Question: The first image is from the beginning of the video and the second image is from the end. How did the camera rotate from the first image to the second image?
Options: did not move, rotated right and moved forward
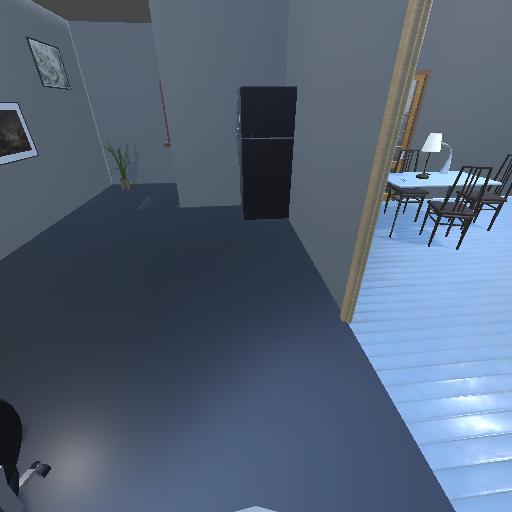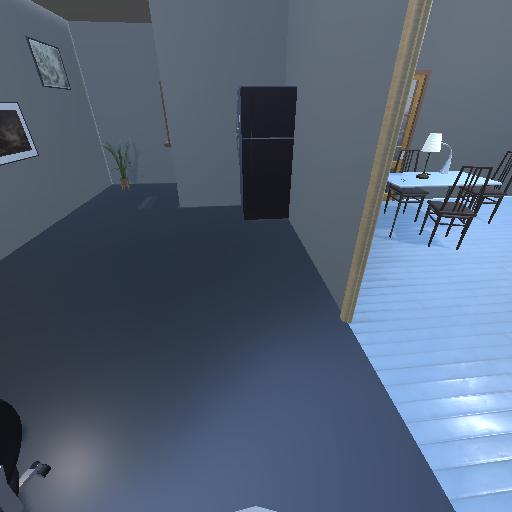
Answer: did not move